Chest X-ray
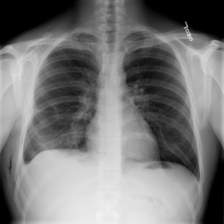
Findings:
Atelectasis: negative
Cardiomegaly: negative
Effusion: positive
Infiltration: positive
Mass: negative
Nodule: negative
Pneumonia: negative
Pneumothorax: negative
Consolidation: negative
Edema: negative
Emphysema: positive
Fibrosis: negative
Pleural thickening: positive
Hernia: negative